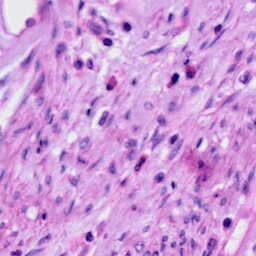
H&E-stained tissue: Cervix